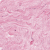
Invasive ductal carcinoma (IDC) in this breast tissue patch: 0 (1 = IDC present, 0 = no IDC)